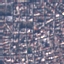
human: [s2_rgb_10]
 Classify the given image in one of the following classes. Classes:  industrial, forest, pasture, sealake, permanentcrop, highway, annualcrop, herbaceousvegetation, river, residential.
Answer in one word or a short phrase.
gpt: Residential